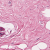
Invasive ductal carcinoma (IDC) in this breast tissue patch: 0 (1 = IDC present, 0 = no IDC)